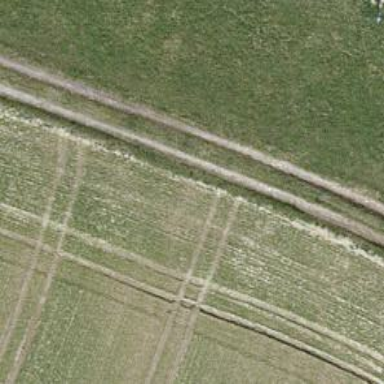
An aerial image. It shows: Track with grade 3 surface.